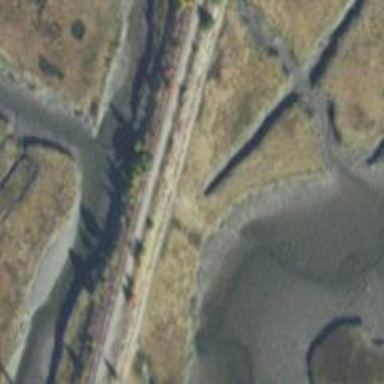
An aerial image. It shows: Disused railway.